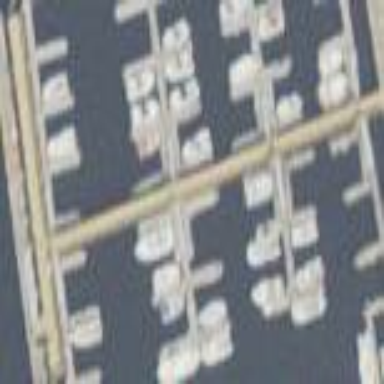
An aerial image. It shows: Man-made pier.